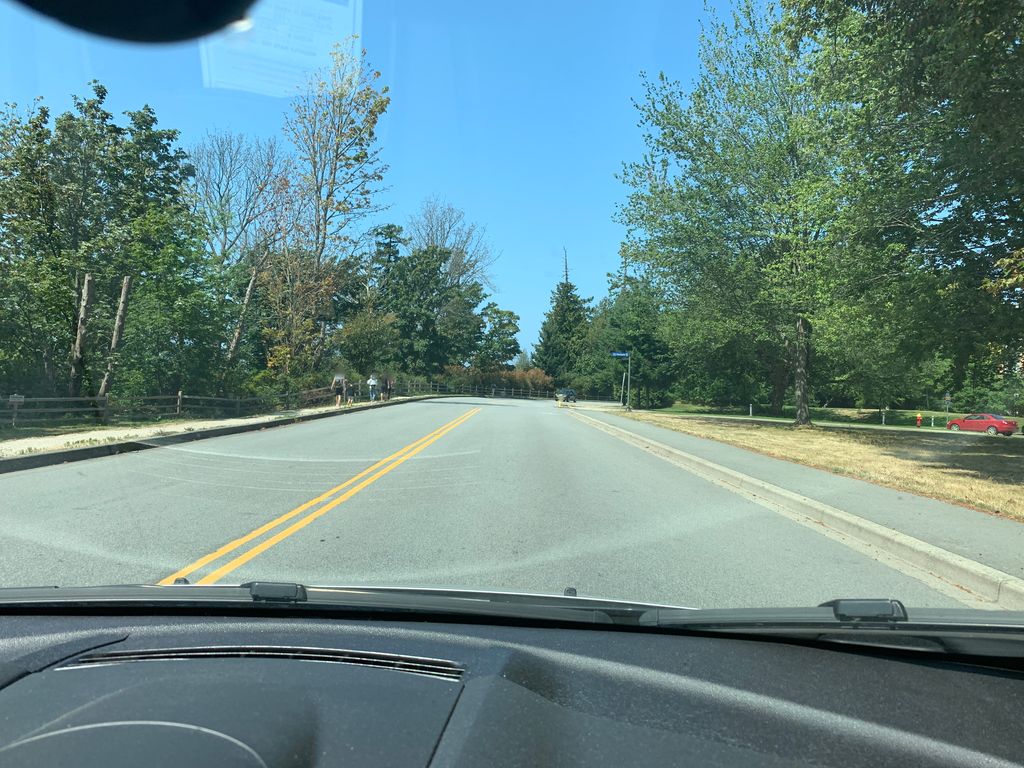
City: vancouver